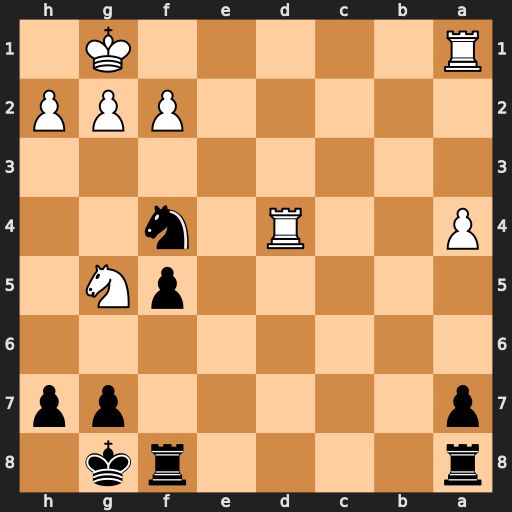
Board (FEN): r4rk1/p5pp/8/5pN1/P2R1n2/8/5PPP/R5K1
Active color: b
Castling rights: -
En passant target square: -
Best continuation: Ne2+ Kf1 Nxd4